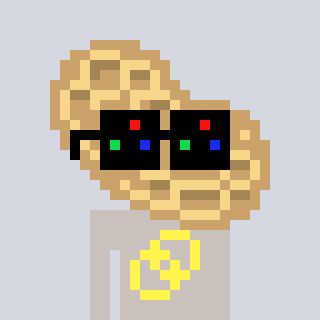
a pixel art character with square black sunglasses, a peanut-shaped head and a foggrey-colored body on a cool background